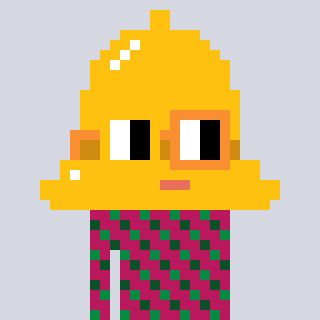
a pixel art character with square yellow and orange glasses, a bell-shaped head and a darkpink-colored body on a cool background